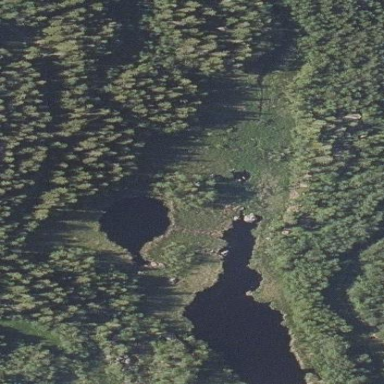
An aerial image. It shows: Beautiful lake surrounded by nature.